Field crop: maize
Growth stage: 2
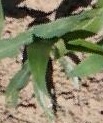
Species: maize